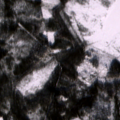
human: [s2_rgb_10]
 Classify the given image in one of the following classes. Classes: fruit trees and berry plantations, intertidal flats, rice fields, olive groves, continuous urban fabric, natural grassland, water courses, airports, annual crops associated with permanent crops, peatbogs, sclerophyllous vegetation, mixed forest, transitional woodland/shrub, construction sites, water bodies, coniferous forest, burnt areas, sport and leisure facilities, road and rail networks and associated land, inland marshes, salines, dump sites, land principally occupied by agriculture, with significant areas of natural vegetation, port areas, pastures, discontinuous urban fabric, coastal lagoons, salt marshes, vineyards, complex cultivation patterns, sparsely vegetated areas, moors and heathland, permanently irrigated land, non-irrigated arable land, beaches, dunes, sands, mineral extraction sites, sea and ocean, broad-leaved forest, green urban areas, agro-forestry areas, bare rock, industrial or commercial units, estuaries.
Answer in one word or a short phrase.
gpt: non-irrigated arable land, coniferous forest, transitional woodland/shrub, peatbogs